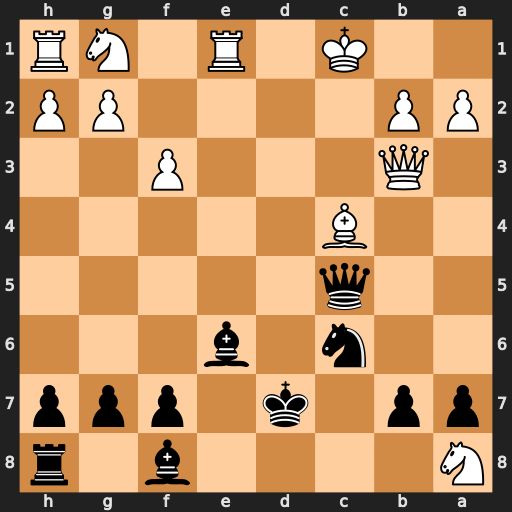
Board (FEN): N4b1r/pp1k1ppp/2n1b3/2q5/2B5/1Q3P2/PP4PP/2K1R1NR
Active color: b
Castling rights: -
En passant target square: -
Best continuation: Qxc4+ Qxc4 Bxc4